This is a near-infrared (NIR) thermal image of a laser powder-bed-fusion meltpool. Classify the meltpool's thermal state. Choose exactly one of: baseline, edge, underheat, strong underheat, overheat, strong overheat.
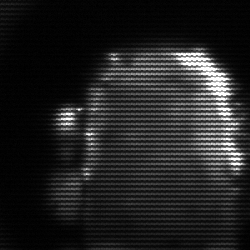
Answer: baseline